Question: I'm using kcacheGrind to visualize debug output of a symfony application which was saved by xdebug. I'm referring the "Call Graph" to see the execution graph and its times.
I have set the following options in kCacheGrind as follows.
- - -
Portion of my output is as follows.
The problem with this is it shows the time percentages more than 100 in some classes. You can see that sfFilterChain->execute() has taken 216% of the execution time. Is this possible. What is the information which is given by that.
I have enable the cycle detection also and it didn't solve the confusion.
Can someone clarify this issue regarding the percentages of execution time. Thanks in advance.
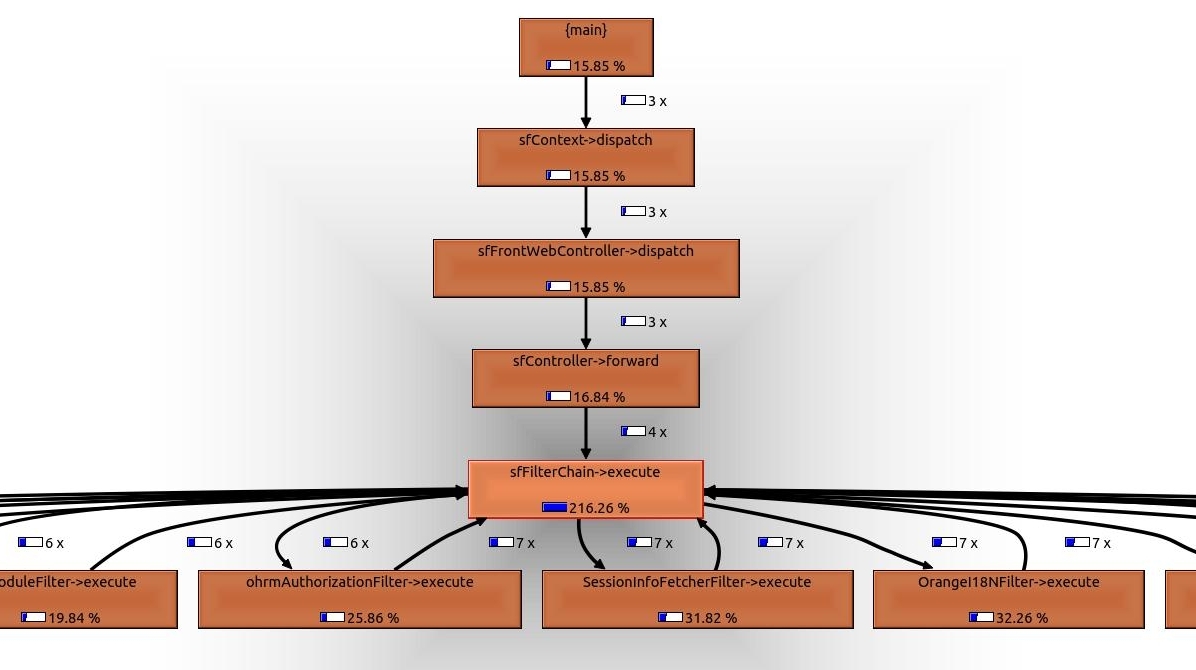
Answer: It's a bug. Xdebug doesn't detect recursive calls properly at the moment. There is a bug for this too: <URL> -- which drastically needs attention. For Xdebug 2.3, I intend to redo most of the profiler functionality in Xdebug.